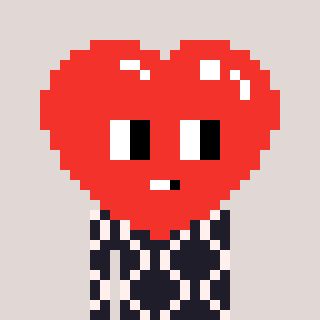
a pixel art character with square red glasses, a heart-shaped head and a grayscale-colored body on a warm background